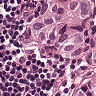
Metastatic tissue present: yes